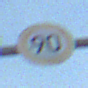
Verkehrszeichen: Geschwindigkeit90
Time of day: SunriseSunset
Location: Outdoor (Beach)
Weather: PartlyCloudy
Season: NotSpecified
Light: Natural